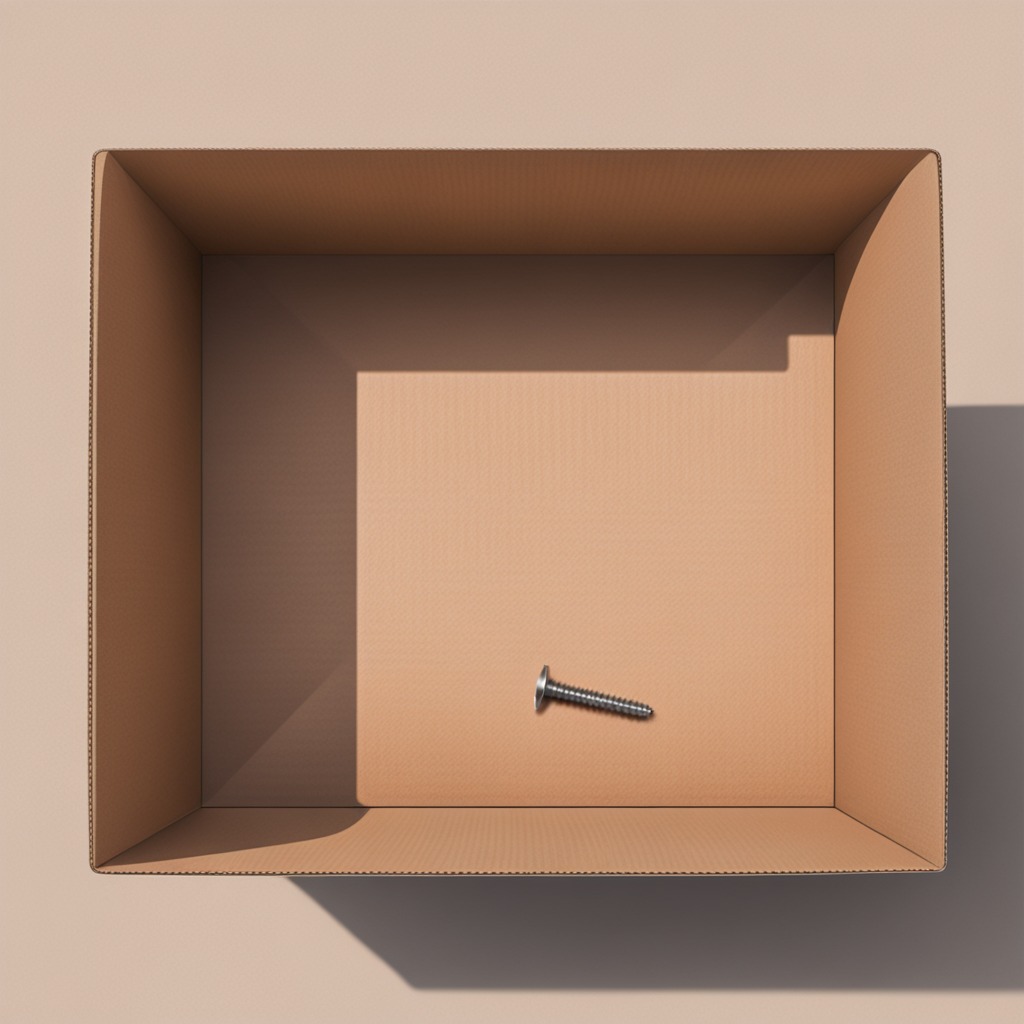
A metal screw is lying on a cardboard box surface in an outdoor workshop during daytime bright natural light soft shadows slightly creased but